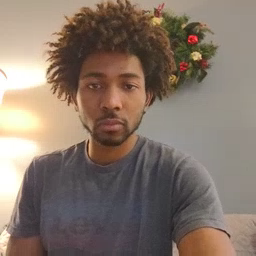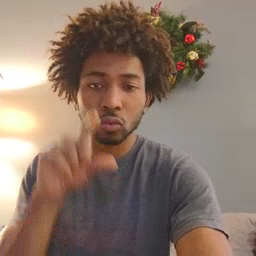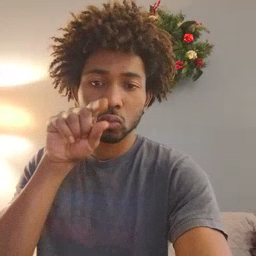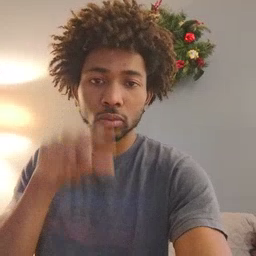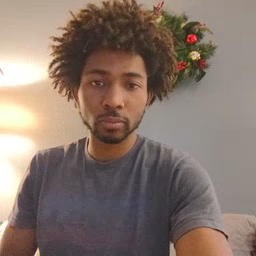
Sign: bird